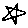
Label: star